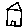
Label: house